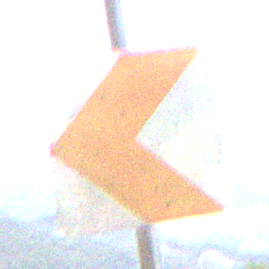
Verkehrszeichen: RichtungstafelnInKurvenKleinRechts
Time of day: MorningAfternoon
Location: Outdoor (RoadRail)
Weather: PartlyCloudy
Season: NotSpecified
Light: Natural